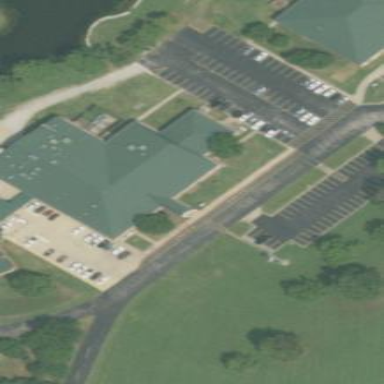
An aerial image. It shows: Building that serves as educational institution office.